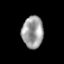
Tissue: lung
Cell type: Epithelial cells
Senescence score: 0.1556
Nuclear area (px): 669
Mean DAPI intensity: 156.852